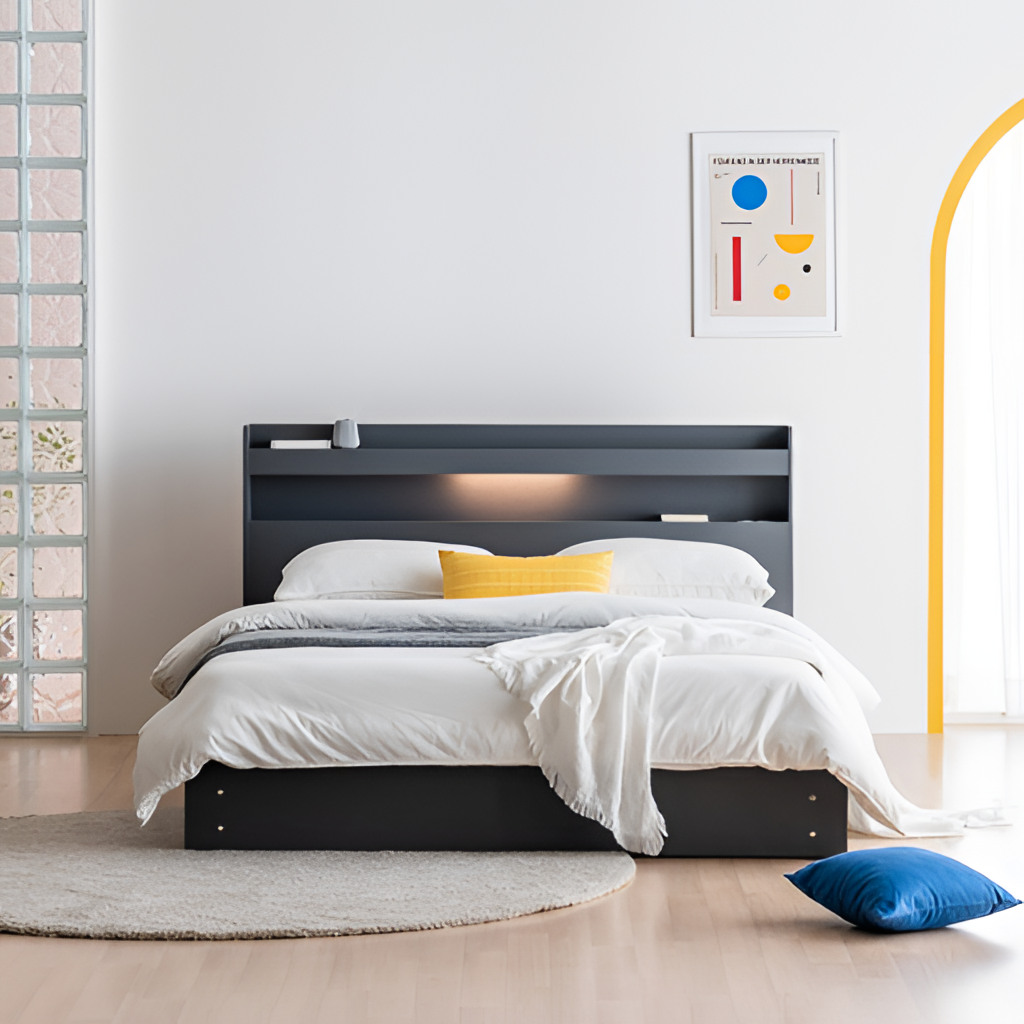
bedroom, wood illuminated headboard bed, white paint wallpaper, with solid pattern, contemporary, wood flooring, with plank pattern